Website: bh-photo
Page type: address-validator
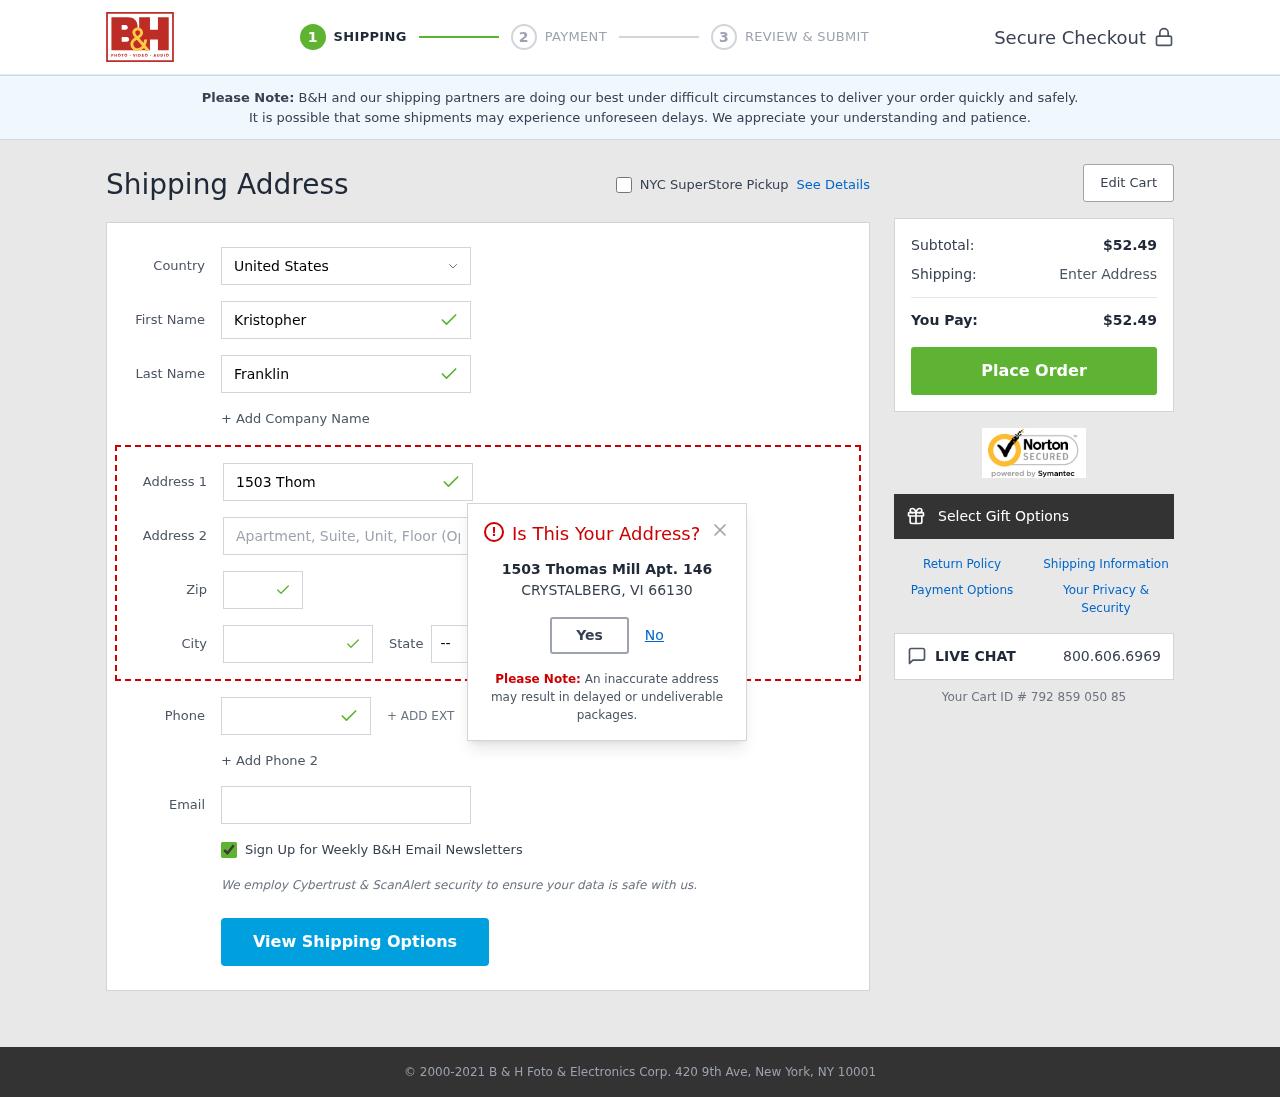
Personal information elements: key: PII_CITY
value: Crystalberg
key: PII_COUNTRY
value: United States
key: PII_EMAIL
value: kristopher_franklin@hotmail.com
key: PII_FIRSTNAME
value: Kristopher
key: PII_LASTNAME
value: Franklin
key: PII_PHONE
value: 4808817190
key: PII_POSTCODE
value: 66130
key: PII_STATE_ABBR
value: VI
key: PII_STREET
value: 1503 Thomas Mill Apt. 146
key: PII_CITY_MODAL
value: CRYSTALBERG
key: PII_STATE
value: VI
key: PII_POSTCODE_FULL
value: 66130
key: PII_POSTCODE_NUMERIC
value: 66130
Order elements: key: ORDER_SUBTOTAL
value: $52.49
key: ORDER_TOTAL
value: $52.49
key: ORDER_ID
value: Your Cart ID # 792 859 050 85